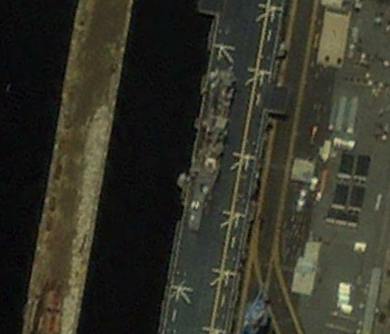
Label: Wasp-class_assault_ship